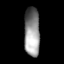
Tissue: lung
Cell type: Pericytes
Senescence score: 0.6021
Nuclear area (px): 744
Mean DAPI intensity: 144.934